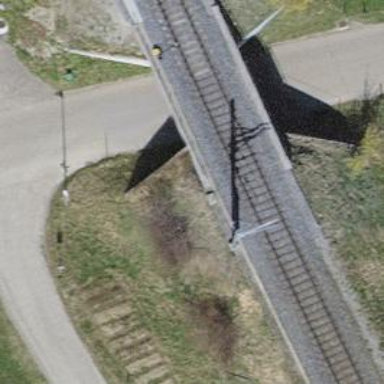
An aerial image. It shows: Railway bridge with electrified contact line. There is one track on the bridge.